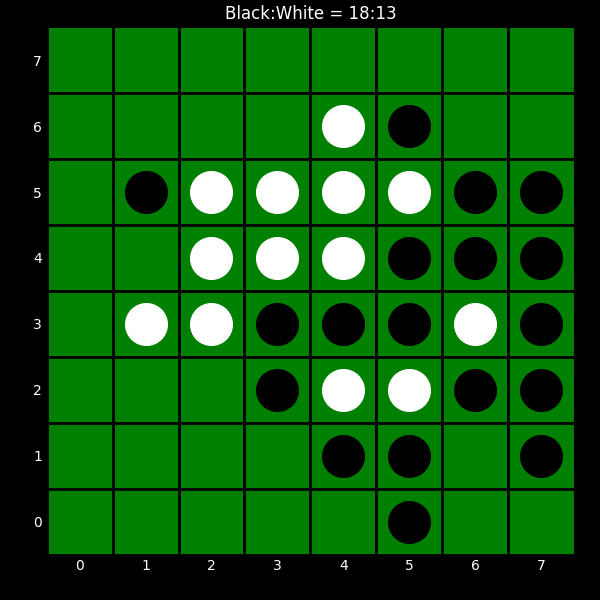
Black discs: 18
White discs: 13